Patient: sex F, age 71
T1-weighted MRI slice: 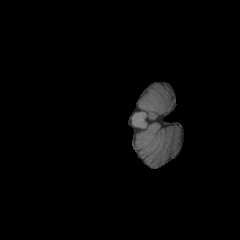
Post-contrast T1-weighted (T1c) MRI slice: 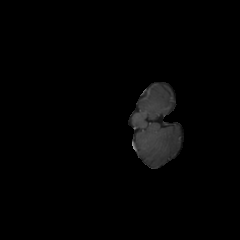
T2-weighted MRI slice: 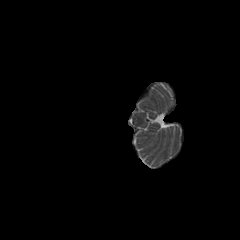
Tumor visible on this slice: no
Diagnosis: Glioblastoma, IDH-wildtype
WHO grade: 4